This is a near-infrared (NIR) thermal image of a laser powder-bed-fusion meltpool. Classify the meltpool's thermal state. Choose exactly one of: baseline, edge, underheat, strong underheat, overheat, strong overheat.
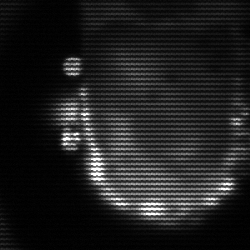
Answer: baseline